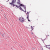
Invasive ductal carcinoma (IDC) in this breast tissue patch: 0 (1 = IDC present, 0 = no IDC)